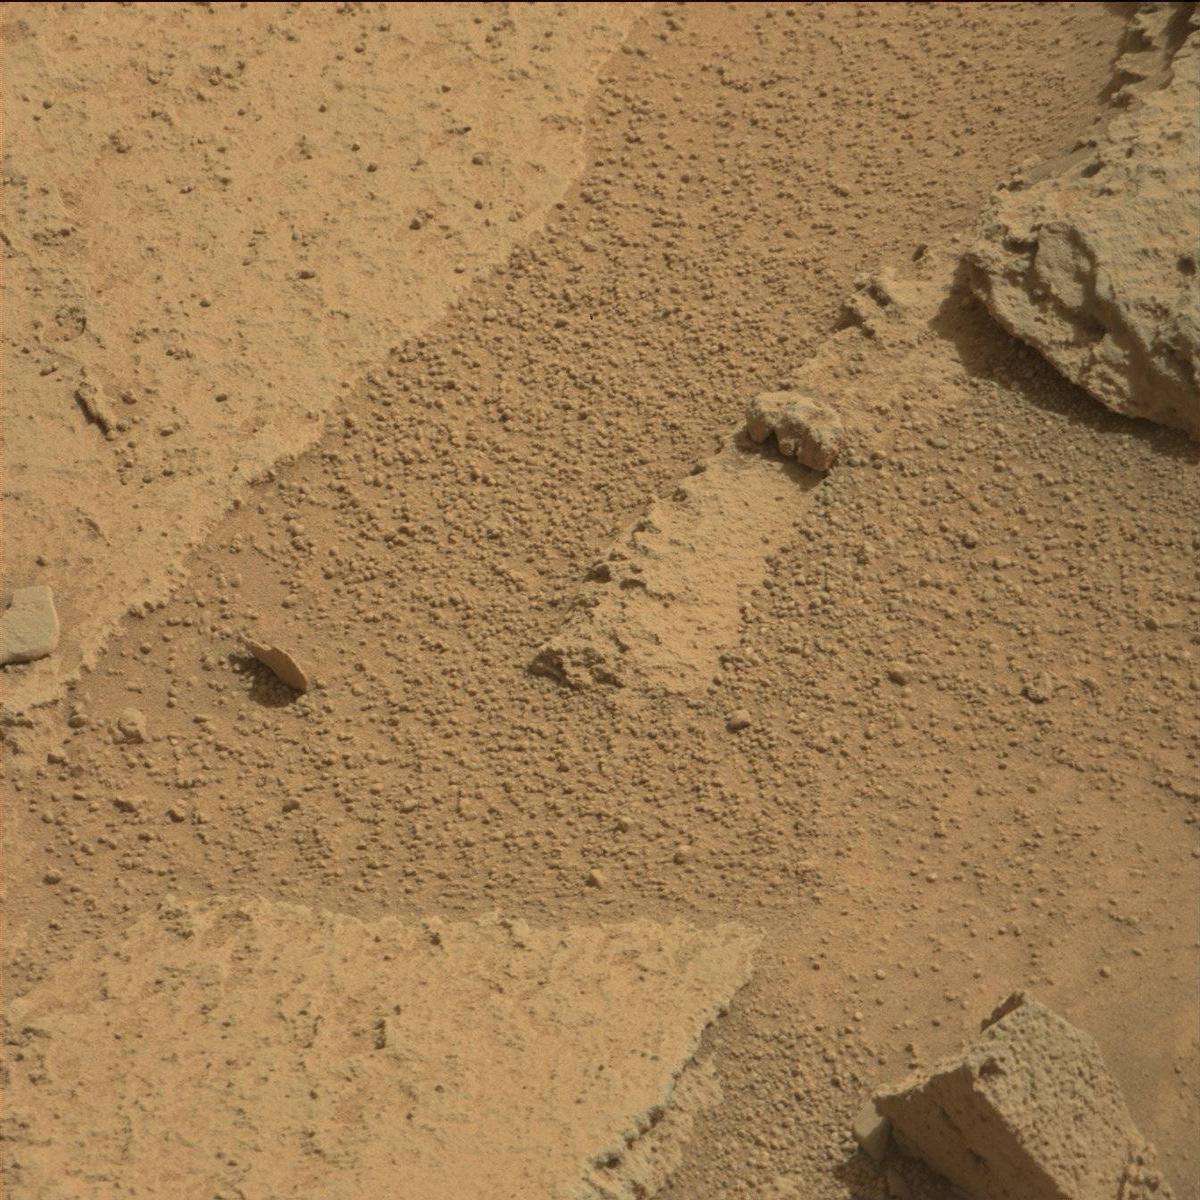
Terrain classes present: Bedrock, Rock, Sand / Soil